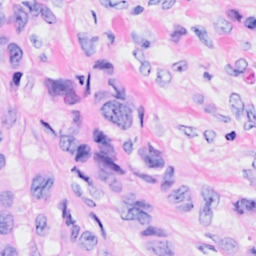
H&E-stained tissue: Breast